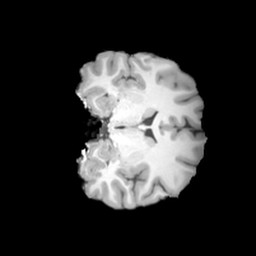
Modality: T1w
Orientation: coronal
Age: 22
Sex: female
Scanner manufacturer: siemens
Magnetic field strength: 3 T
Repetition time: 2 s
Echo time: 0.0024 s